Field crop: maize
Growth stage: 2
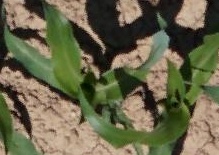
Species: maize